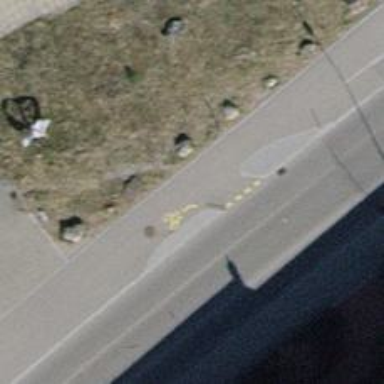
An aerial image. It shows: Asphalt path with sidewalk.